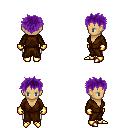
a pixel art fantasy rpg character, female body template, human, tanned skin, brown robe, white pants, purple bedhead hairstyle, gold gloves, gold boots, four views (front, back, left, right), 2x2 character sprite sheet, small pixel art, hard edges, no anti-aliasing